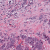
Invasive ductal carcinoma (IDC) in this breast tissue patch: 1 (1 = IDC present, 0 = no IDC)